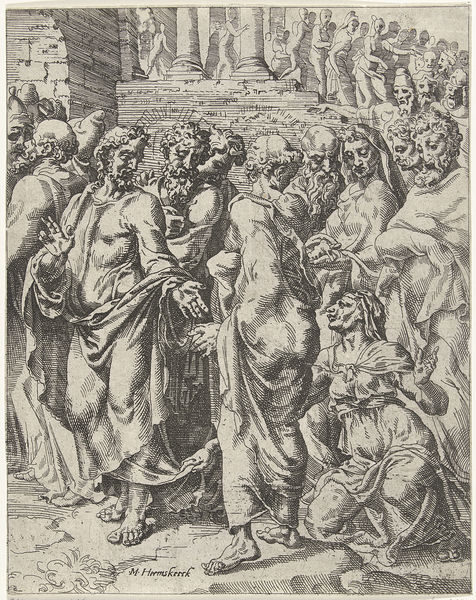
Titel: Genezing van de vrouw die aan bloedvloeiingen leed
Künstler: Dirck Volckertsz Coornhert
Standort: Amsterdam
Institution: Rijksmuseum
Schlagwörter: menschen, säulen, zeichnung, masse, bart, bärte, mützen, gewänder, enge, stich, bettler, prozession, stick, phrygische mütze, waiting